Question: I have spent much time looking for a special package that could run the Pesaran(2007) unit root test (which assumes cross-sectional dependence unlike most others) and I have found none. So, I decided to do it manually; however, I don't know where I'm going wrong, because my results are very different from Microsoft Excel's results (in which it is done very easily).
My data frame is made up of 22 countries with 506 observations of daily price indices. Following is the model to run using the Pesaran(2007) unit root test:
(i) With an intercept only

where $\overline{Y}$ is the cross-section average of the observations across countries at each time $t$ and $b$ is the coefficient of interest to us because it will allow us to compute the ADF test statistic and then determine whether the process is stationary or not.
I constructed each of these variables in the following way:
(Delta)Y(t)
'''
dif.yt = diff(yt)
## yt is the object containing all the observations for a specific country
## (e.g. Australia)
'''
Y(t-1)
'''
yt.lag.1 = lag(yt, -1)
'''
Y(bar)(t-1)
'''
ybar.lag.1 = lag(c(rowMeans(x)), -1)
## x is the object containing my entire data frame
'''
(Delta)Y(bar)(t-1)
'''
dif.ybar.lag.1 = diff(ybar.lag.1)
'''
(Delta)Y(bar)(t-2)
'''
dif.ybar.lag.2 = diff(lag(c(rowMeans(x)), -2))
'''
(Delta)Y(t-1)
'''
dif.yt.lag.1 = diff(yt.lag.1)
'''
(Delta)Y(t-2)
'''
dif.yt.lag.2 = diff(lag(yt, -2)
'''
After constructing each variable individually, I then run the linear regression
'''
reg = lm(dif.yt ~ yt.lag.1[-1] + ybar.lag.1[-1] + dif.ybar.lag.1 +
dif.ybar.lag.2 + dif.yt.lag.1 + dif.yt.lag.2)
summary(reg)
'''
It is obvious that the explanatory variables in my regression equation differ in length, so I'd like to know whether there is a way in R to make all the variables of equal length (perhaps with a function).
Also, I'd like to know whether the procedure I used was correct and if there are more optimal ways.
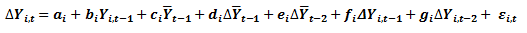
Answer: '''
library(dynlm)
#object class is a zoo or ts
reg = dynlm(d(yt) ~ (L(yt, 1) + L(ybar,1) + d(L(ybar,1) + ....
data = ~yourdata, start = .... other args)
summary(reg)
'''
More details about the package: <URL>